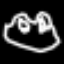
Label: frog